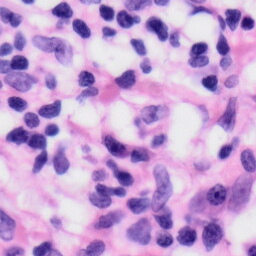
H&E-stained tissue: Skin